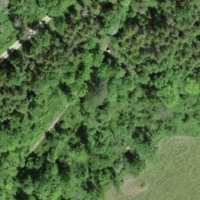
EUNIS habitat code: 44
Species observed at this site:
Lathyrus vernus